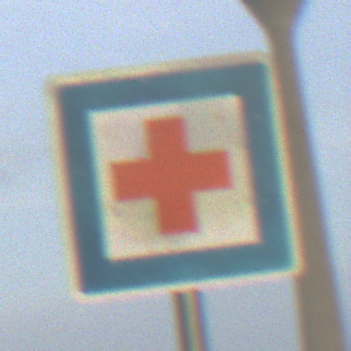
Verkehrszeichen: ErsteHilfe
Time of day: SunriseSunset
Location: Outdoor (Urban)
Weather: PartlyCloudy
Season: NotSpecified
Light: Natural